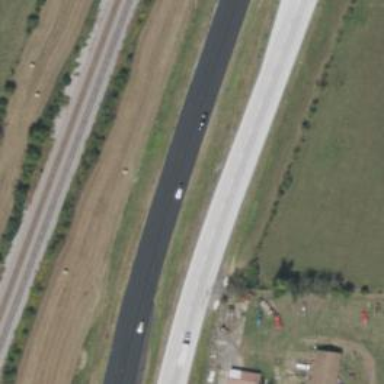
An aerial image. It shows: This image shows trunk highway that functions as expressway.